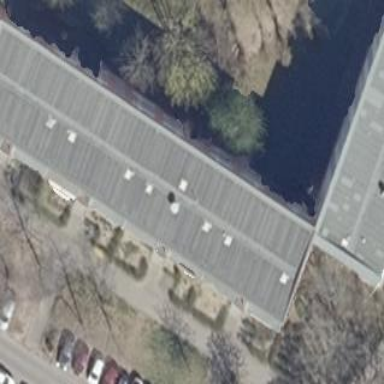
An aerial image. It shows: Block of apartments with flat roofs covered in black tar paper. The building itself has silver color.